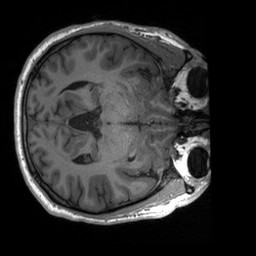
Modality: T1w
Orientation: axial
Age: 23
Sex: male
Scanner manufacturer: siemens
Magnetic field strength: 3 T
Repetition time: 2.3 s
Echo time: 0.00227 s